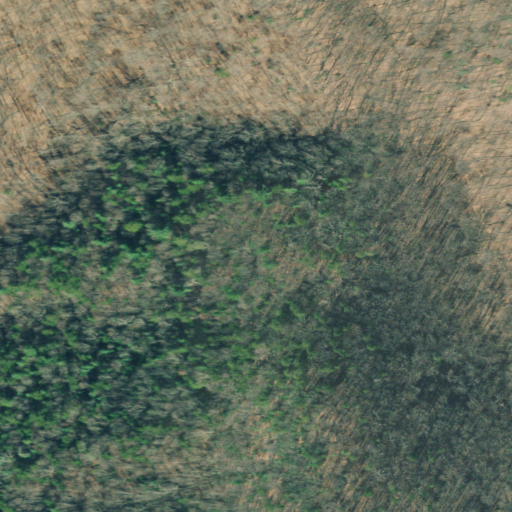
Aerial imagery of ridge(s) in Georgia named Cedar Ridge containing deciduous forest and mixed forest